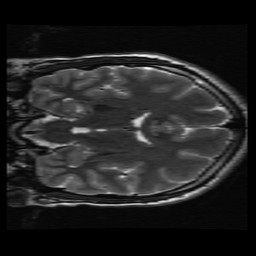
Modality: T2w
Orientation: coronal
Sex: male
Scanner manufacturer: ge
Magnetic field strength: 3 T
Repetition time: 5 s
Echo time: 0.1015 s